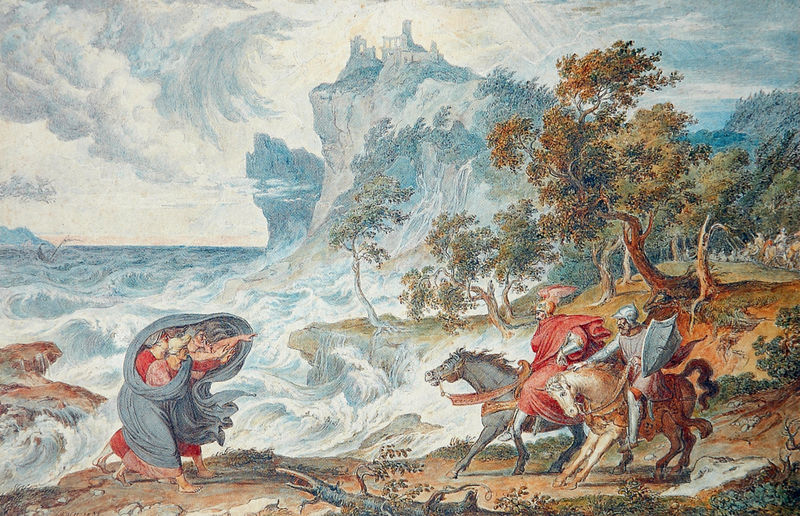
Titel: Landschaft mit Macbeth und den Hexen
Künstler: Joseph Anton Koch
Standort: Köln
Institution: Wallraf-Richartz-Museum
Schlagwörter: baum, berg, blau, blätter, dunkel, felsen, gemälde, gestein, gewitter, gruppe, himmel, laub, mann, meer, schatten, umhang, wasser, weiß, wolken, baumstämme, bäume, frauen, grün, landschaft, menschen, ocker, stadt, ufer, äste, bewegung, braun, frau, grau, hell, hintergrund, licht, männer, szene, rot, schloss, tier, tiere, tuch, weg, wiese, wolke, leute, ornament, tanz, mensch, stein, ast, horizont, horizontlinie, hügel, natur, stamm, wind, sonne, land, gewand, mantel, decke, drei, gewänder, personen, england, rokoko, rosa, wald, wasserfall, pferd, pferde, reiter, turm, schweif, zaumzeug, zügel, gischt, küste, schiff, wellen, abhang, berge, fels, gipfel, klippen, romantik, schaum, brandung, flut, fluten, seenot, sturm, stämme, unwetter, woge, wogen, soldaten, trennung, faltenwurf, zeigen, klippe, regen, schild, ruine, burg, strahlen, windig, festung, geschirr, gefahr, illustration, widerstand, literatur, helm, ritter, armee, heer, rüstung, anklage, stark, sage, märchen, siegfried, felsvorsprung, hermes, drei frauen, rettung, tosen, hexen, schottland, schilde, mähnen, bauschen, rune, rün, farbperspektive, füssli, macbeth, shakespeare, fuseli, abgestorbener baum, alter baum, blaug, die drei hexen, junger baum, könig macbeth, rittwe, verblauen, william shakespeare, drang, windet, rot blau weiß, älste, bäume landschaft, ambivalenz, windgepeitscht